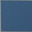
Piece: xx